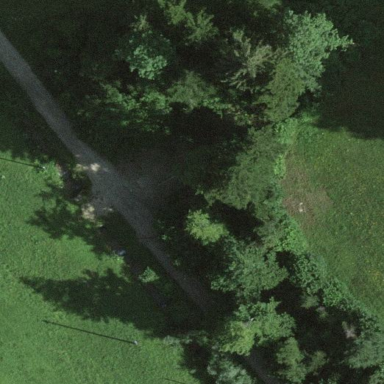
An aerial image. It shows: Forest area.